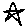
Label: star